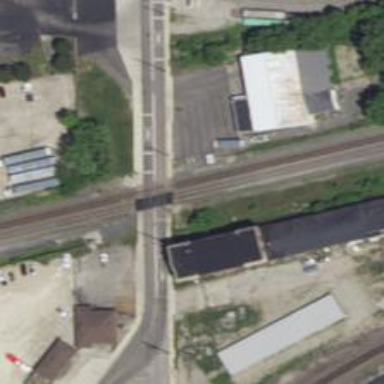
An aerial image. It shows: Railway crossing.